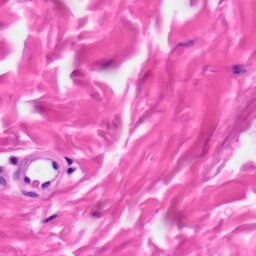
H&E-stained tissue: Skin